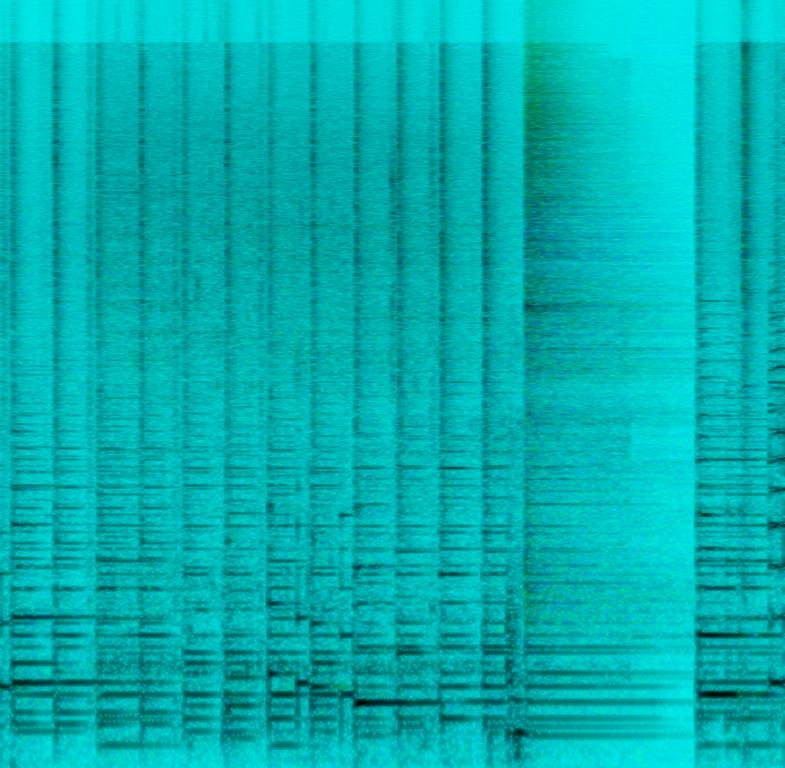
This song features a wind instrument sounding like a saxophone. This is accompanied by percussion playing a simple beat. The melody of this song is jazzy. A piano plays chords. An electric piano or keyboard plays a descending lick before the instruments pause momentarily. The mood of the song is happy. There are no voices in this song.